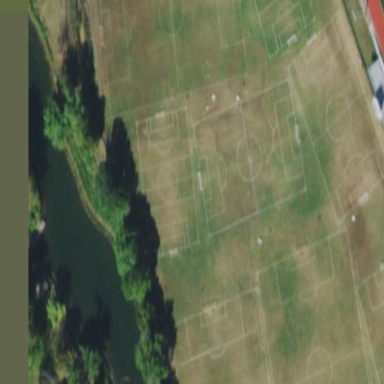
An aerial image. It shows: Soccer pitch for leisureland activities.